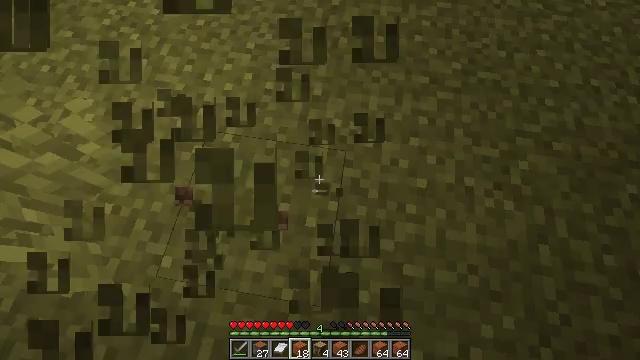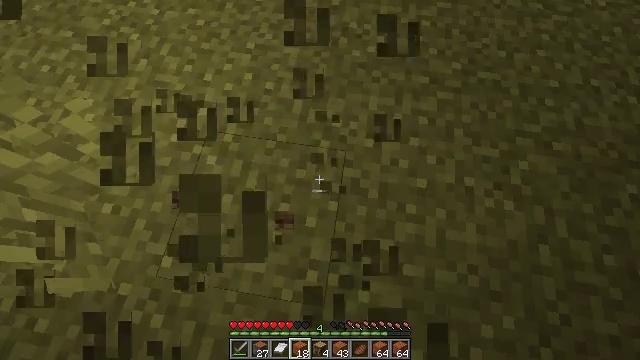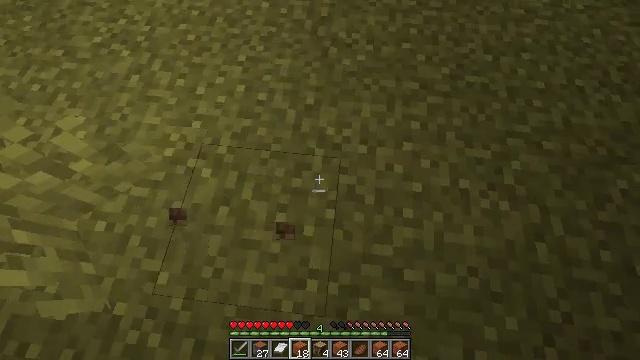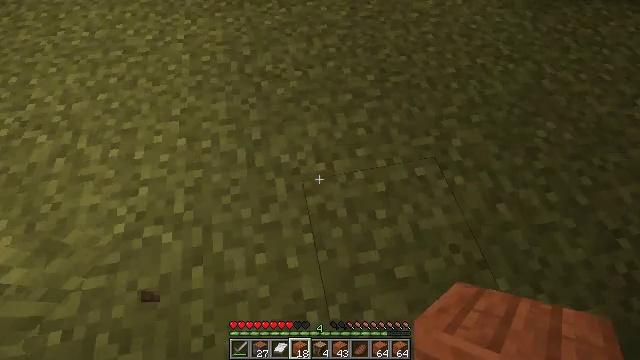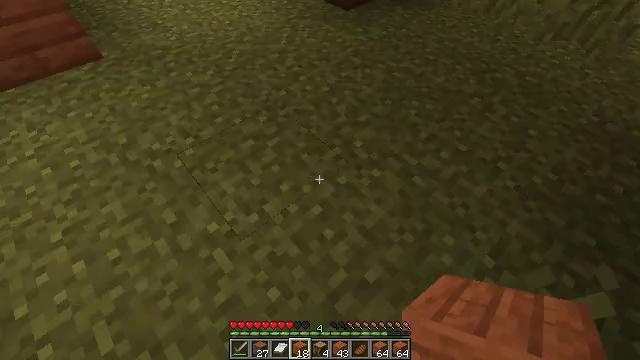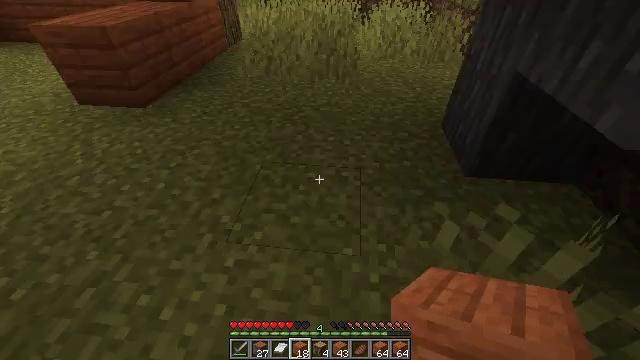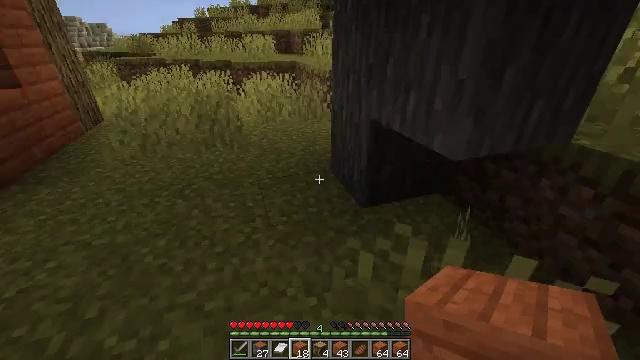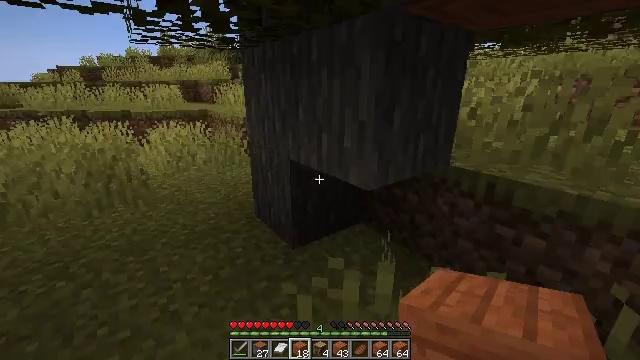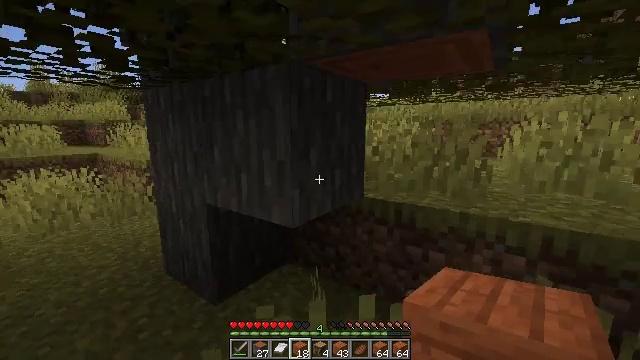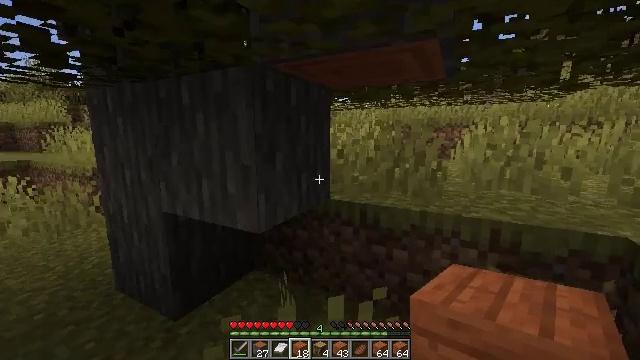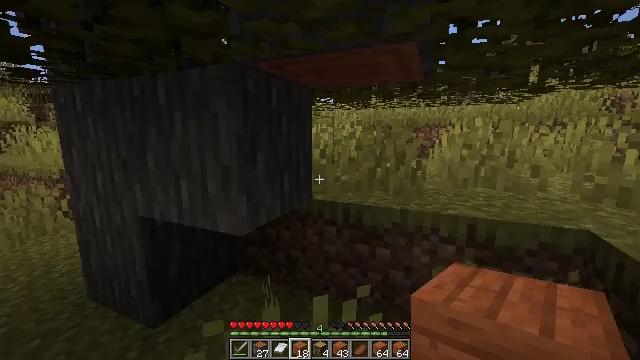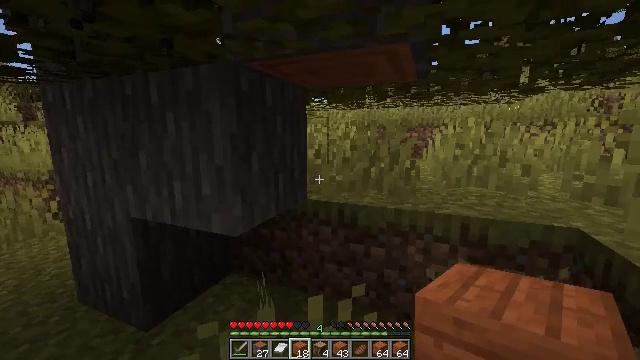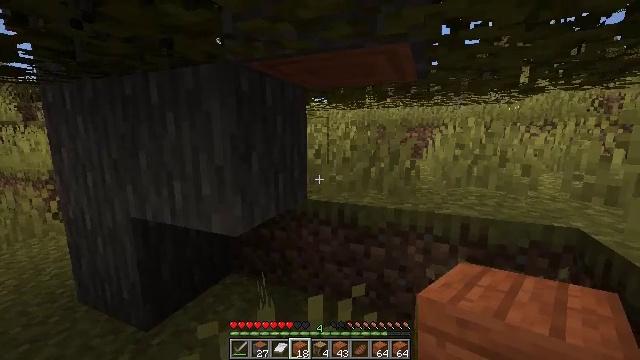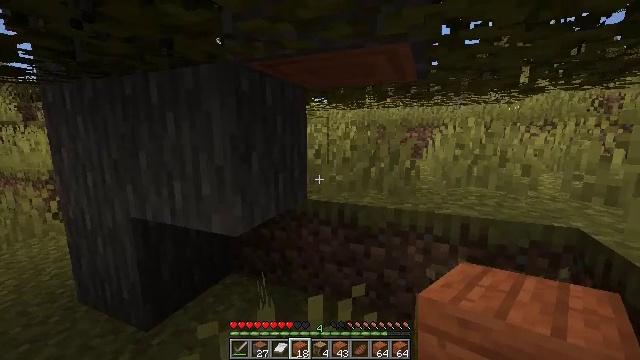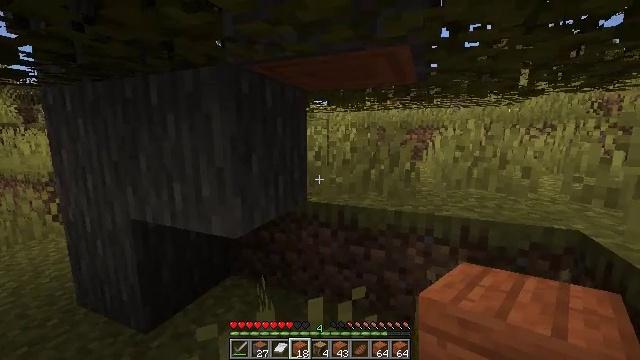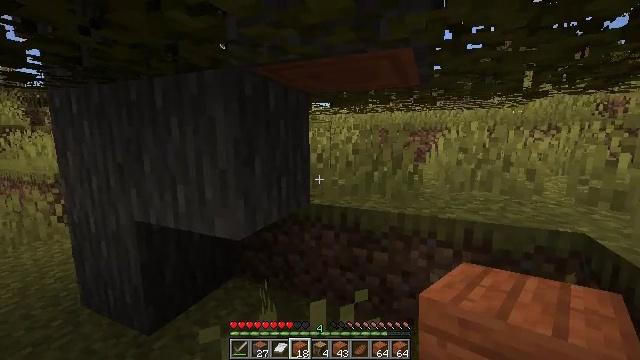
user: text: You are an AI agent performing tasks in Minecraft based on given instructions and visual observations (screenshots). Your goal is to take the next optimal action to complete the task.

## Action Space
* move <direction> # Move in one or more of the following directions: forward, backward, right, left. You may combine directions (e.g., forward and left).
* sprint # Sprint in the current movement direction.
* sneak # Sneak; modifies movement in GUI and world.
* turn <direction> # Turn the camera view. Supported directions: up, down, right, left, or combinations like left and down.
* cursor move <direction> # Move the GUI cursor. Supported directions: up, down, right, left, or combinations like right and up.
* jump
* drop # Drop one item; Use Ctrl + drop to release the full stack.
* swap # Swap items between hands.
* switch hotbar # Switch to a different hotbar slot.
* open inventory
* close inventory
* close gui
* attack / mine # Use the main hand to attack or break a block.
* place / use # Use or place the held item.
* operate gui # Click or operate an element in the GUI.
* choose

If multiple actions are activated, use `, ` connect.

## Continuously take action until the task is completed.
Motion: motion action
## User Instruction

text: Drop acacia planks.
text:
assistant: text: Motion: no_op
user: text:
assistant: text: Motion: turn right and up
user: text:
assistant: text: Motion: turn right and up
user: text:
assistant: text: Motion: turn right and up
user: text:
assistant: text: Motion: turn right and up
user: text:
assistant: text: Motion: turn right and up
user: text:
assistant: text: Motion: turn right and up
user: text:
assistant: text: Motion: turn right and up
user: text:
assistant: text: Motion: turn right
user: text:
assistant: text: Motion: turn right
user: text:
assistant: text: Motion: turn right
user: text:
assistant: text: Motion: no_op
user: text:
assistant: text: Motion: no_op
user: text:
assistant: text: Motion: no_op
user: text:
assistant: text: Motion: no_op
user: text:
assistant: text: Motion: turn left and up
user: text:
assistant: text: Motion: no_op
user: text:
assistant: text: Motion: no_op
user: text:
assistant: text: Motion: no_op
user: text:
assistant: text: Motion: no_op
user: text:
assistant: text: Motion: no_op
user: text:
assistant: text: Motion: turn left
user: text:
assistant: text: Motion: turn left
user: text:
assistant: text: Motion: turn left and down
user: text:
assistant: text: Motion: turn left and down
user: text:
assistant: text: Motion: turn left
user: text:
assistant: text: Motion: turn left
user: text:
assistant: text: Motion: turn left
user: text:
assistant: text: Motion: turn left
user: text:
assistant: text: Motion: no_op